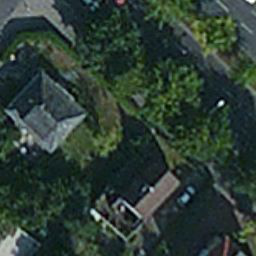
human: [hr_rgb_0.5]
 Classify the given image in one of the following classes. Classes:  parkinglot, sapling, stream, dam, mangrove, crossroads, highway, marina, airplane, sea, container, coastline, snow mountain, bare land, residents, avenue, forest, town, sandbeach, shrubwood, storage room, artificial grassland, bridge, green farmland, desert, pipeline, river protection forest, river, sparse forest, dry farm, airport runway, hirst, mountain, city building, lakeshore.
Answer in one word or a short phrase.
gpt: residents